Here is the time-frequency (STFT) view of a rotor kit's vibration measurement. Diagnose the rotating machine from this image, choosing from: normal, misalignment, unbalance, looseness.
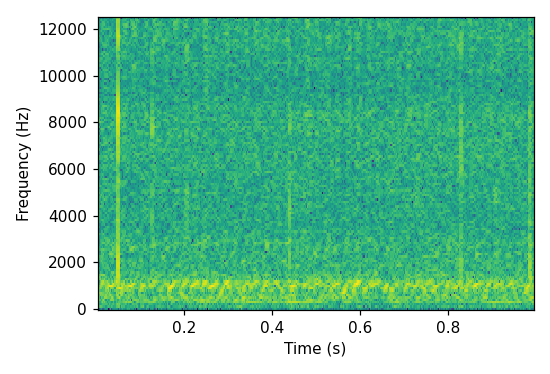
Answer: normal